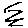
Label: zigzag